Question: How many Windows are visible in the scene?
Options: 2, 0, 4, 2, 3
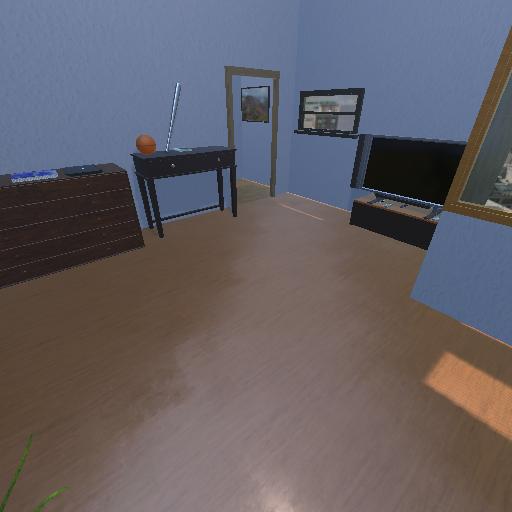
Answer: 2